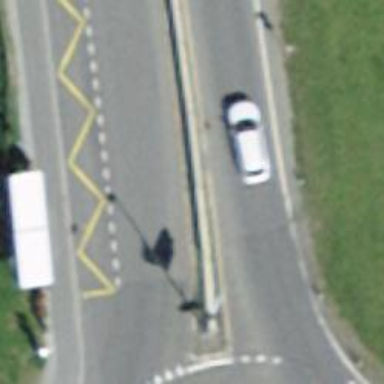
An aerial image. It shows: Bus stop with designated public transport stop position.